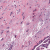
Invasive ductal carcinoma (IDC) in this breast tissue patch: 1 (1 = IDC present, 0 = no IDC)